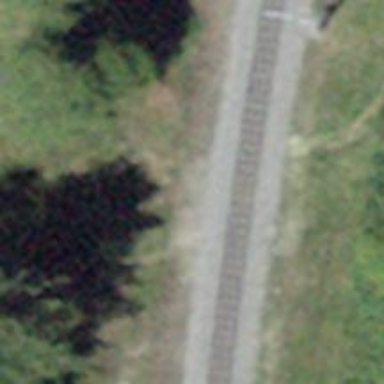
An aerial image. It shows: Narrow gauge railway with electrified contact lines.